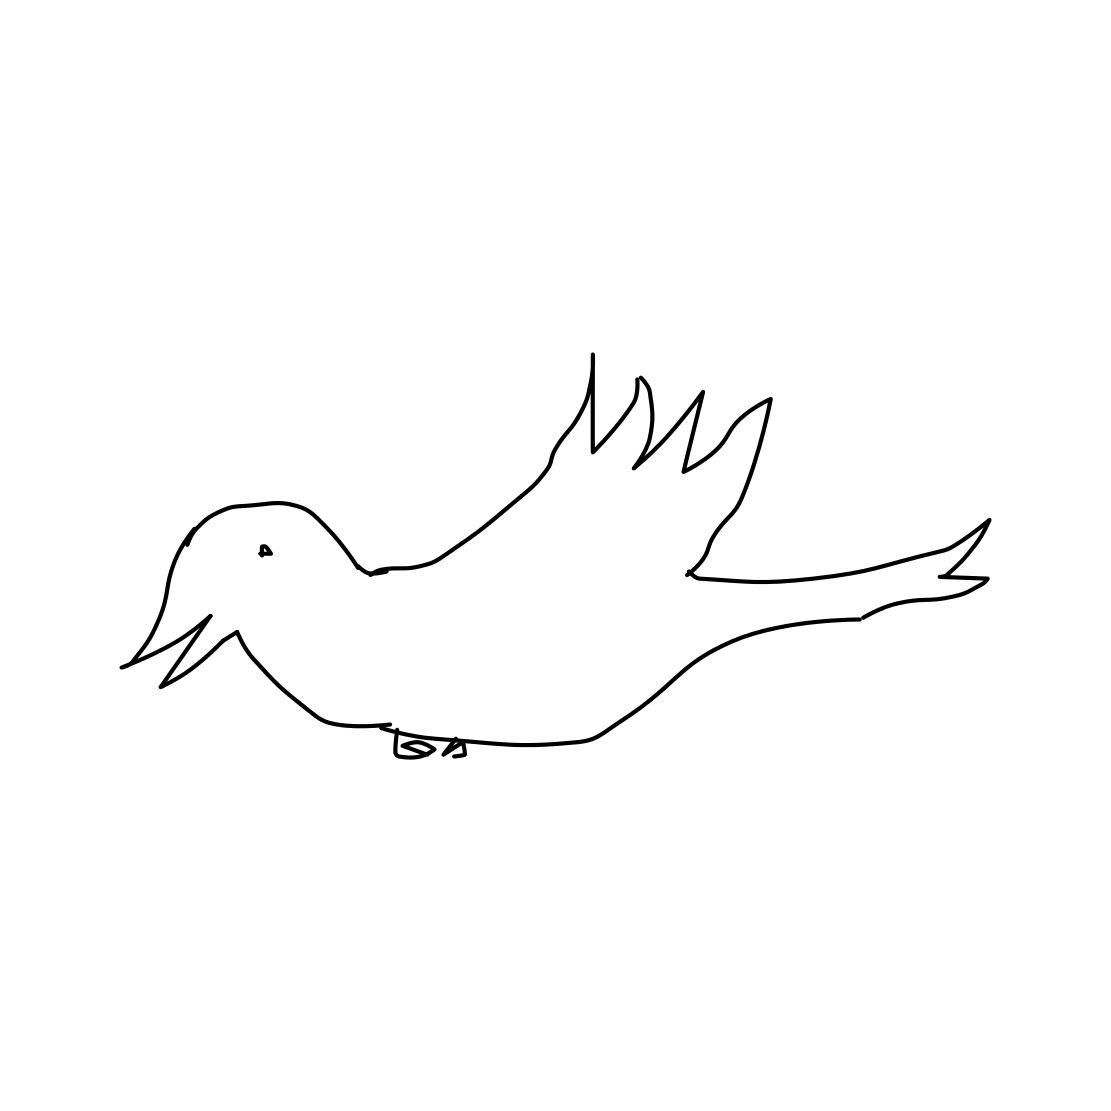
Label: flying bird